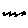
Label: zigzag